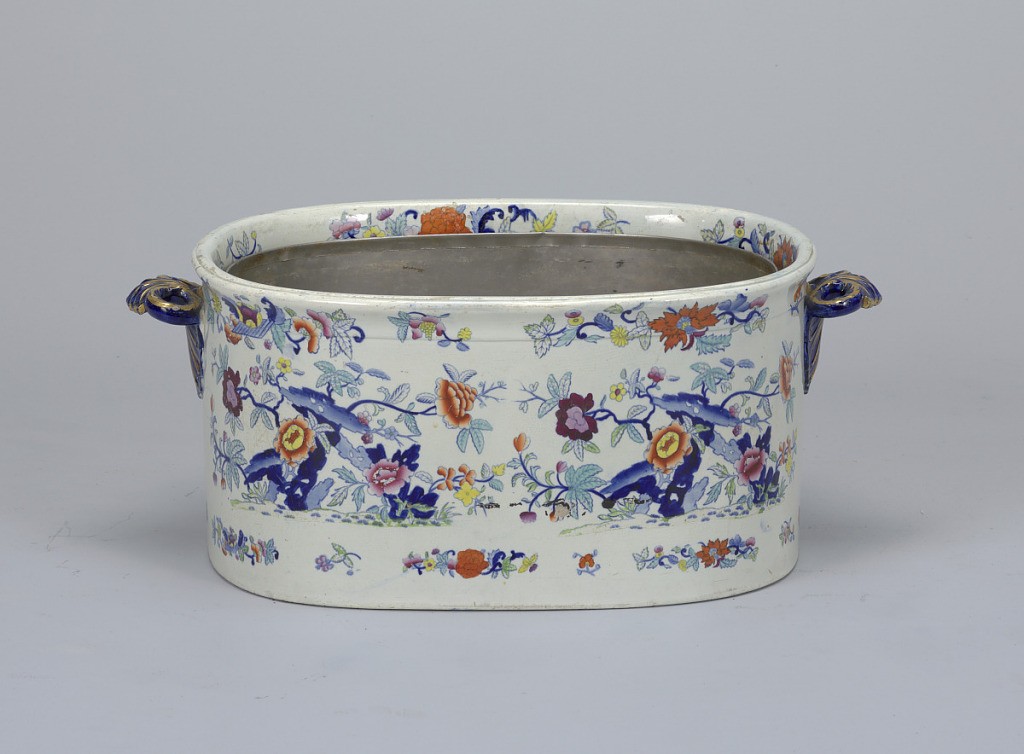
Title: Foot tub
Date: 19th century
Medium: Molded tin-glazed earthenware, metal (insert)
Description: Deep oval vessel with Imari-style polychrome floral decoration. Scrolling gilt handles and metal insert.